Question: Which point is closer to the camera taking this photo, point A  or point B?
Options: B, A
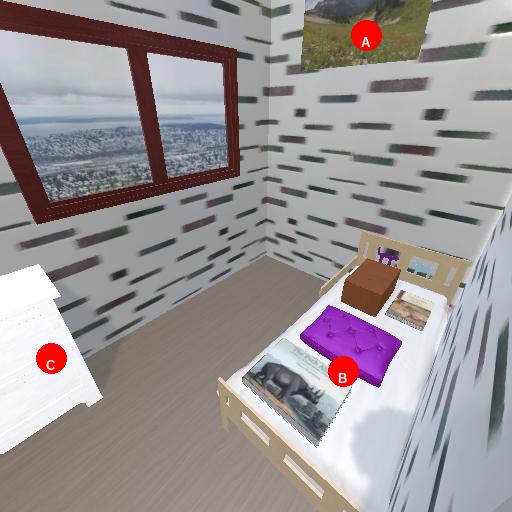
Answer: B